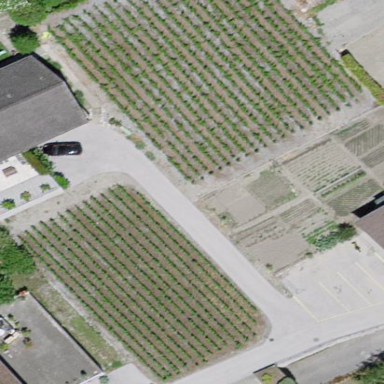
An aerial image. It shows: Vineyard where grapes are grown.